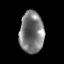
Tissue: prostate
Cell type: T cells
Senescence score: 0.3412
Nuclear area (px): 990
Mean DAPI intensity: 121.425